Question: I am trying to copy conditional formatting of cell C1 & C2 (please see the image below) onto the rest of the C cells, but the Format Painter appears to be not doing the job.
As you can see, I am trying to compare column A and C with each other. If the two cells match, I'd like the cell in column C to turn green.

I have used conditional formatting for the first two cells and want to extend it to the rest of that column.
Here's the file if you'd like to see it:
<URL>
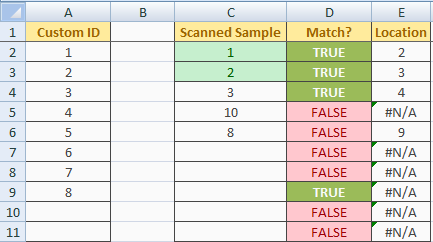
Answer: As @David surmised, an inspection of your worksheet shows that absolute references in the conditional formats you applied to cells C2 and C3 are the problem. To bring up the dialog box shown below, choose the 'Conditional Formatting' button on the 'Home' tab of the ribbon, and then select 'Manage Rules' from the menu that drops down.

Easiest fix:
Still in the Rules Manager dialog box:
- Select the second rule - with the reference to $A$3 - and delete it by clicking the 'Delete Rule' button.- Select the first rule - with the reference to $A$2 - and then click the 'Edit Rule' button.- Change the "$A$2" to "A2" and click OK, and OK again.

And that does it. (As an aside, I didn't expect the 'TRUE' value in cell D9 of the example rows I show below. What's happening is that the formula in D9 - '=ISNUMBER(MATCH(A9,C:C,0))' - is getting a match on the value 8 in cell C6. This configuration of values, which I chose at random, may well be impossible to realize in your data.)